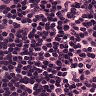
Metastatic tissue present: no